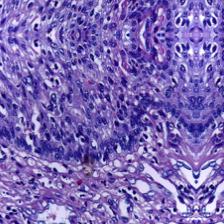
Diagnosis: Normal